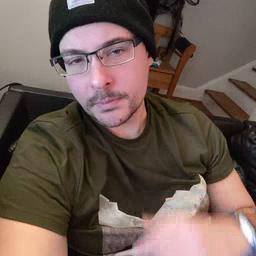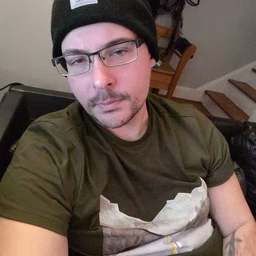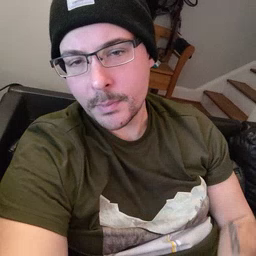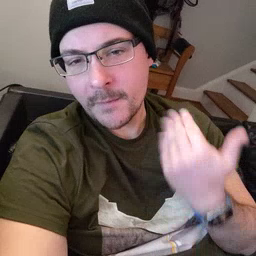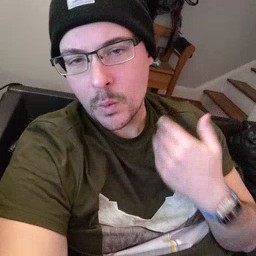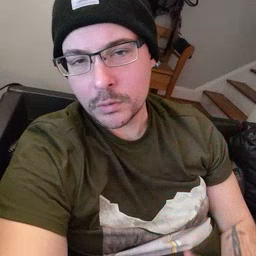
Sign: before